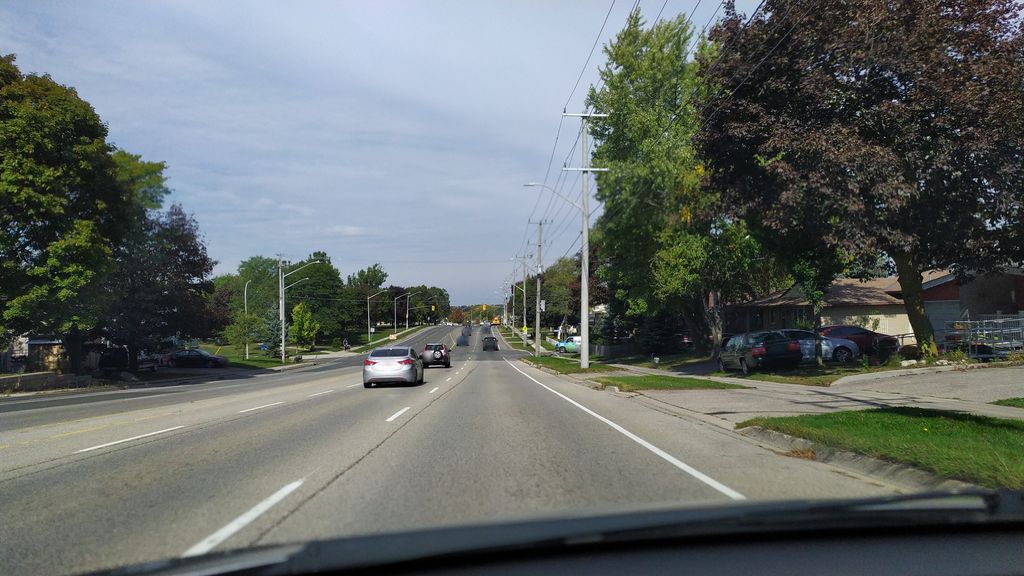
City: kitchener-waterloo